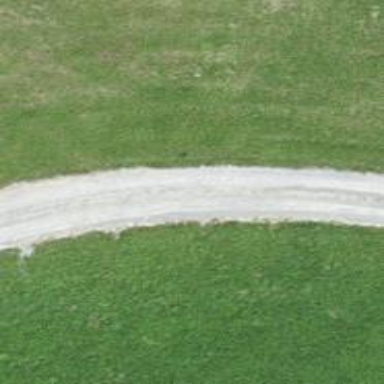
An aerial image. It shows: Unclassified road with pebblestone surface.